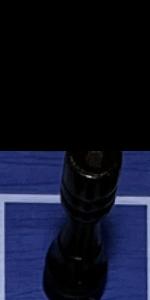
Label: Rook_Black